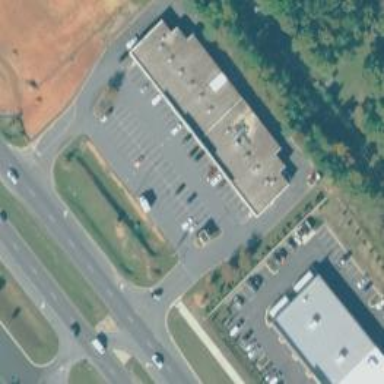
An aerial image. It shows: Retail building.